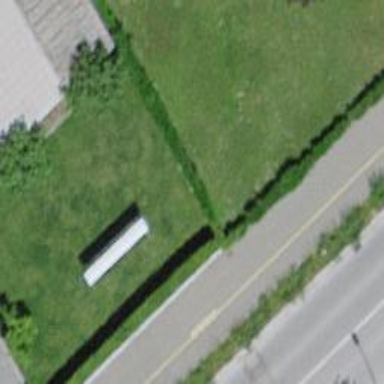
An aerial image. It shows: Hedge barrier.